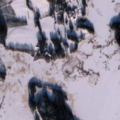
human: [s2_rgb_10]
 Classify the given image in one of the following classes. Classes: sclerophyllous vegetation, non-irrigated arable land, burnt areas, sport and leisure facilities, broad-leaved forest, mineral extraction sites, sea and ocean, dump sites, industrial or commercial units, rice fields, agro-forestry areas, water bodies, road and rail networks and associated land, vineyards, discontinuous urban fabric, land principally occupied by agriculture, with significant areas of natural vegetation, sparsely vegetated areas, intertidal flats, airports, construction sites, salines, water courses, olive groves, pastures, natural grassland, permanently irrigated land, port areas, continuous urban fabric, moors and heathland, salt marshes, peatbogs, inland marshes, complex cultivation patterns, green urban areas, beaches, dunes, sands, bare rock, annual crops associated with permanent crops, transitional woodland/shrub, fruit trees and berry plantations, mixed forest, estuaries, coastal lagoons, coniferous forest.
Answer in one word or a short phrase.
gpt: non-irrigated arable land, land principally occupied by agriculture, with significant areas of natural vegetation, coniferous forest, salt marshes, sea and ocean